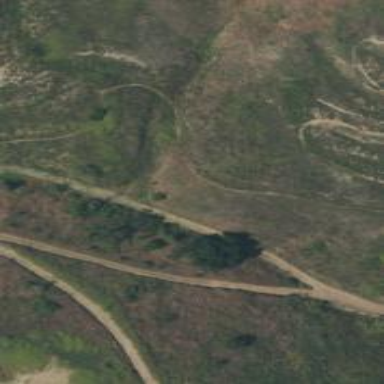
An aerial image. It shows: Bridleway.